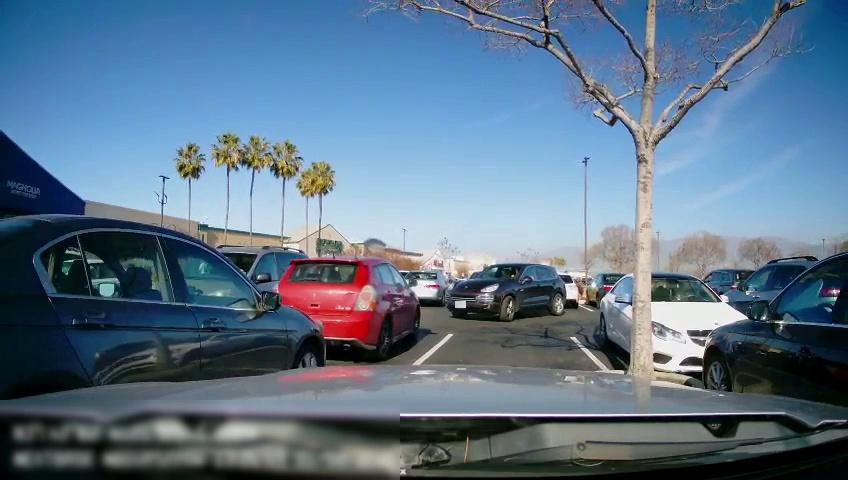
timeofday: Day
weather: Sunny
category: Drivable Space
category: Vehicles | Car
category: Vehicles | Car
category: Vehicles | SUV
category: Vehicles | SUV
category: Vehicles | SUV
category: Vehicles | Car
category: Vehicles | SUV
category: Vehicles | Car
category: Vehicles | SUV
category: Vehicles | SUV
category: Vehicles | Car
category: Vehicles | Car